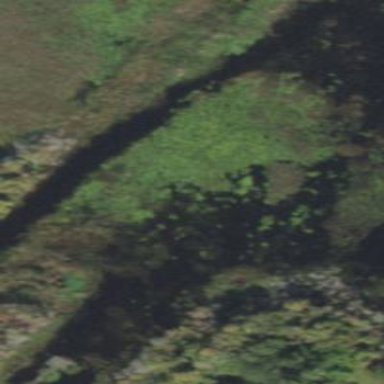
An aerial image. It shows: Marsh wetland.